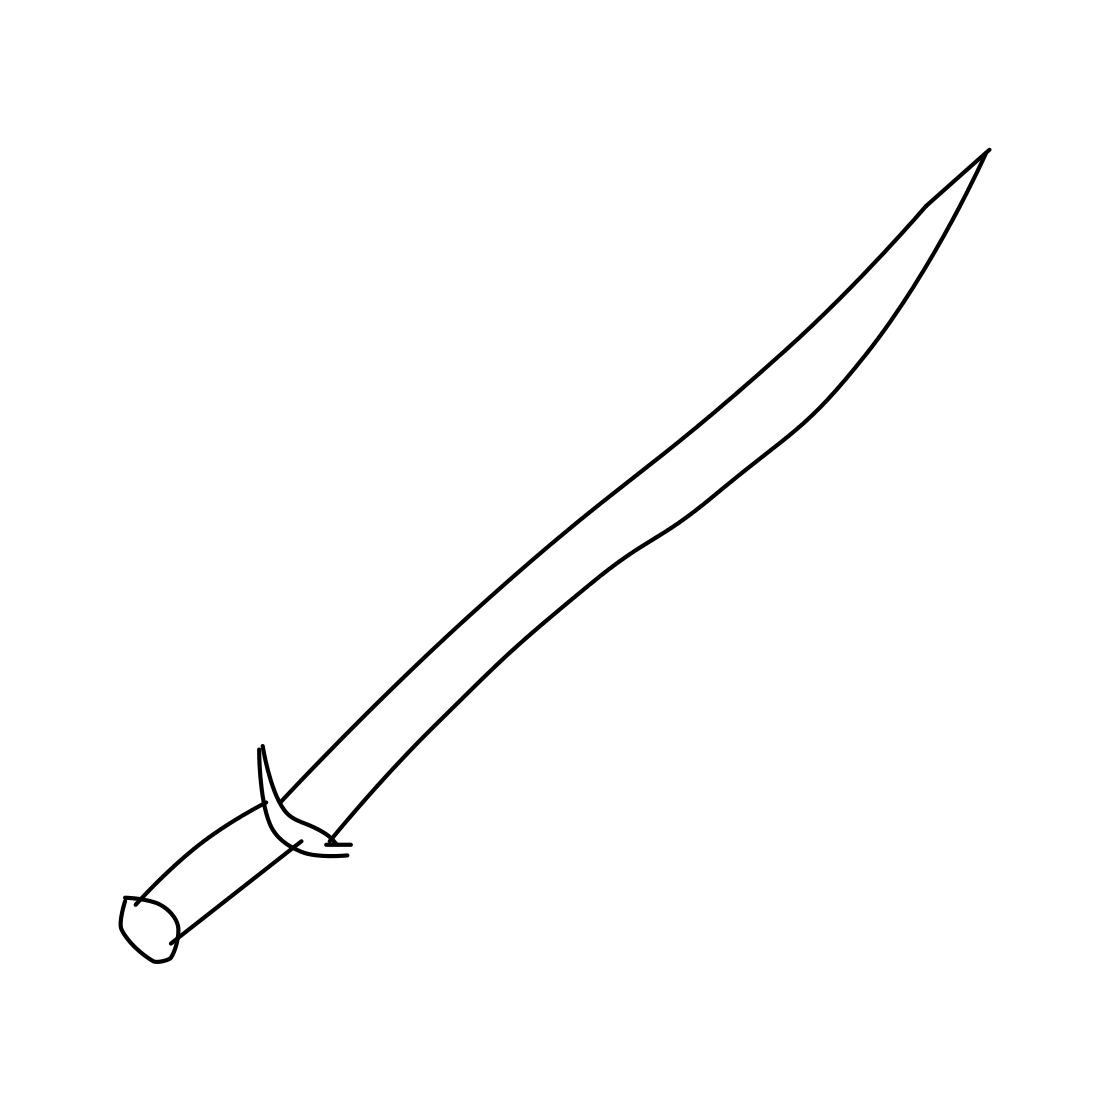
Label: sword